Question: I'd like to achieve this look:

- The circled element is an image element within an SVG element.- I'm using the <URL>- I've tried adjusting margins, padding and float:right of the image element, but to no avail.'''
<svg class="bd-placeholder-img card-img-top" width="100%" xmlns="http://www.w3.org/2000/svg"
preserveAspectRatio="xMidYMid slice" focusable="false" role="img" aria-label="Placeholder: Thumbnail">
<title>BROKENBLADE</title>
<rect width="100%" height="100%" fill="#222" />
<image class="profile-img" href="https://s3.amazonaws.com/solomid-resources/tsm-gg/newtsmgg/players/brokenbladelarge.png
">
<image class="role-icon" href="https://vignette.wikia.nocookie.net/leagueoflegends/images/e/ef/Top_icon.png/revision/latest/scale-to-width-down/50?cb=20181117143602
">
'''
This is my code: <URL>
Thanks for reading!
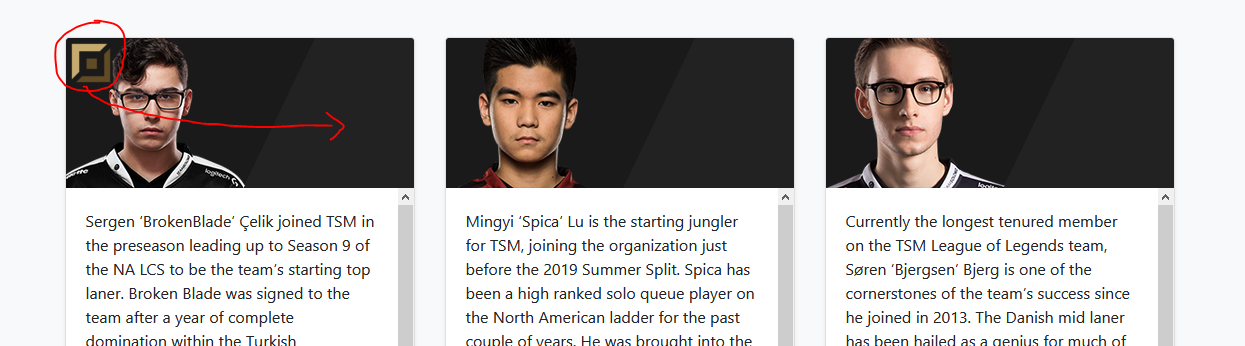
Answer: As you appear to be using <URL>, you could achieve that effect by adding this to your CSS:
'''
svg > image.role-icon {
x:100%;
transform: translate(-50px,0px);
-ms-transform: translate(-50px,0px); /* IE 9 */
-webkit-transform: translate(-50px,0px); /* Safari and Chrome */
-o-transform: translate(-50px,0px); /* Opera */
-moz-transform: translate(-50px,0px); /* Firefox */
}
'''